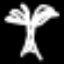
Label: palm tree